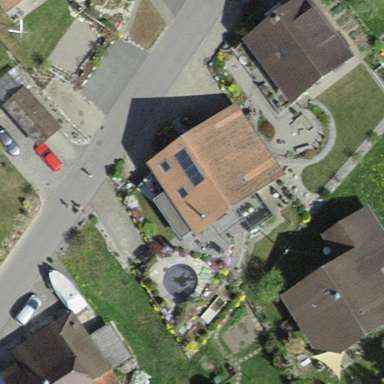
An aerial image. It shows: Residential building.